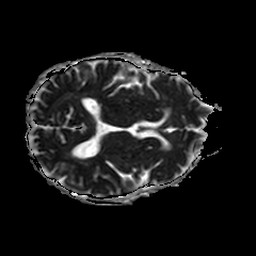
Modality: ADC
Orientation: axial
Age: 80
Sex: female
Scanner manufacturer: philips
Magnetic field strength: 3 T
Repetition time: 3.078 s
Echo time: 0.076 s